Field crop: maize
Growth stage: 1
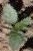
Species: datura